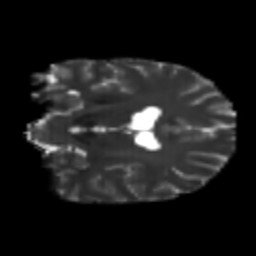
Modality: T2w
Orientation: coronal
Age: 22
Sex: male
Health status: healthy
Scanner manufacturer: philips
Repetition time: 7.384 s
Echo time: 0.08599 s